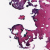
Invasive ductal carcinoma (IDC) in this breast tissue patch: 0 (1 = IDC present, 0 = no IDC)